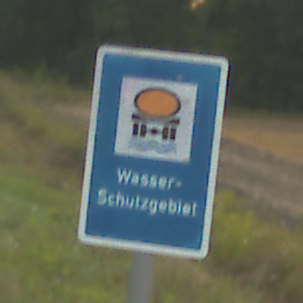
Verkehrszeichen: Wasserschutzgebiet
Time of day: SunriseSunset
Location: Outdoor (RoadRail)
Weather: PartlyCloudy
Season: NotSpecified
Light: Natural